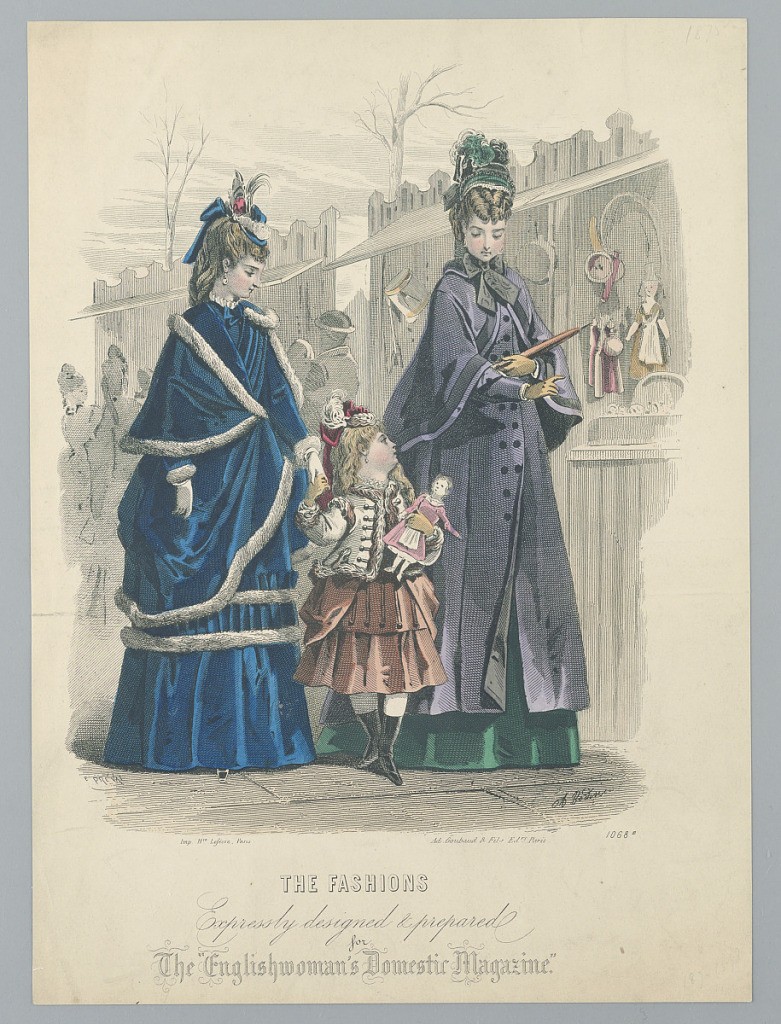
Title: Fashion Plate from The Englishwoman's Domestic Magazine
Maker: A. Bodin, French, active 19th c.
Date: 1873
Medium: Engraving, brush and watercolor on paper
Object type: Print
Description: Left, woman in blue, fur-trimmed suit and cape. Center, a girl in brown and white. Right, a woman in green dress and violet coat. Bookstalls in back of them. Title and artists' names below.